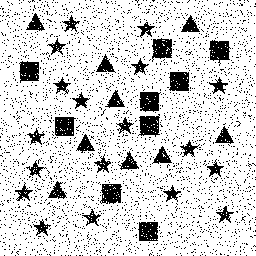
Squares: 9
Triangles: 9
Stars: 18
Total shapes: 36